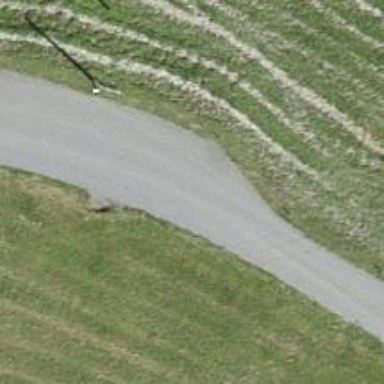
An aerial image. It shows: Passing place on the road.